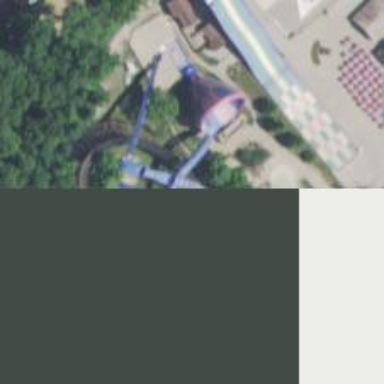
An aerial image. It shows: Water slide attraction.